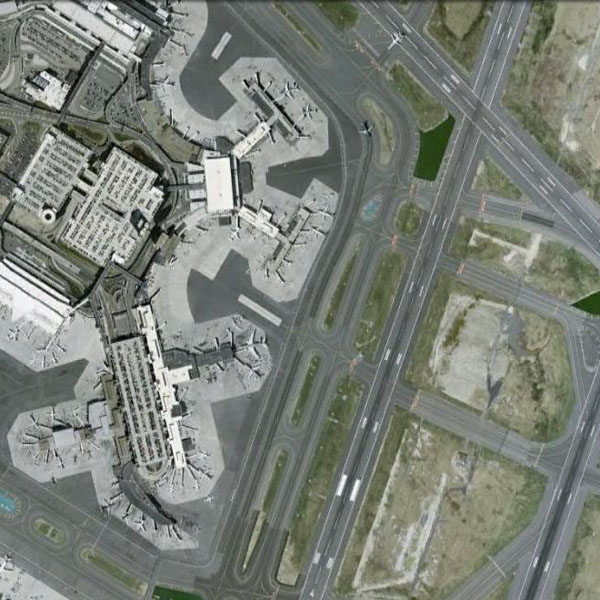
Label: Airport